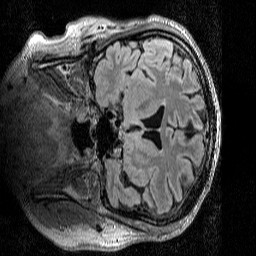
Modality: T2w
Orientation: coronal
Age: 51
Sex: male
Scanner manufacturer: siemens
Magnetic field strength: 3 T
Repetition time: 5 s
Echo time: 0.386 s